Interaction volume radius: 10 \u00c5
Interaction volume height: 25 \u00c5
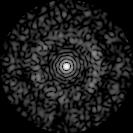
Disorder parameter: 0.8297